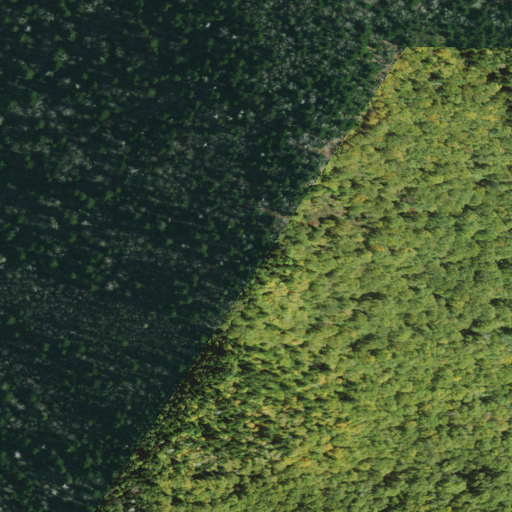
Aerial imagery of gap in North Carolina named Yellow Creek Gap containing evergreen forest, mixed forest, and deciduous forest